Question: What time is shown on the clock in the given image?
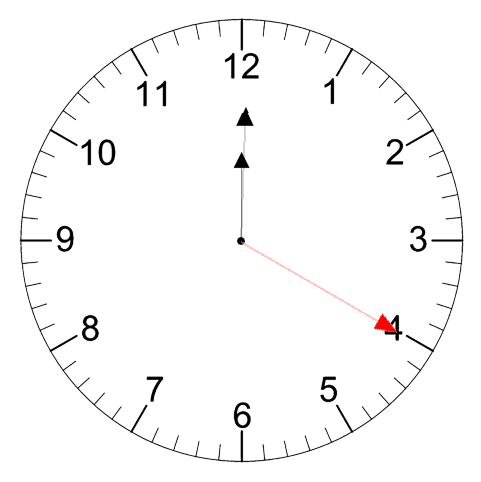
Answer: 12:00:20